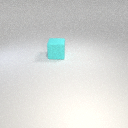
large cyan rubber cube